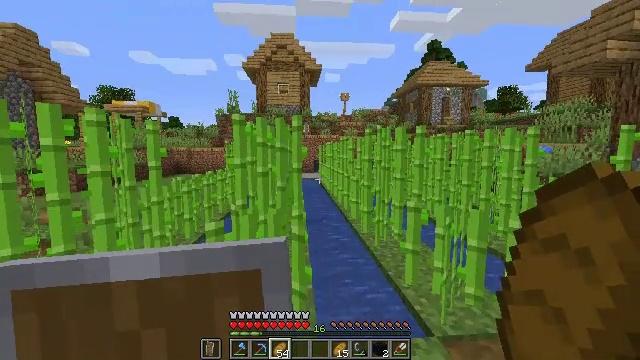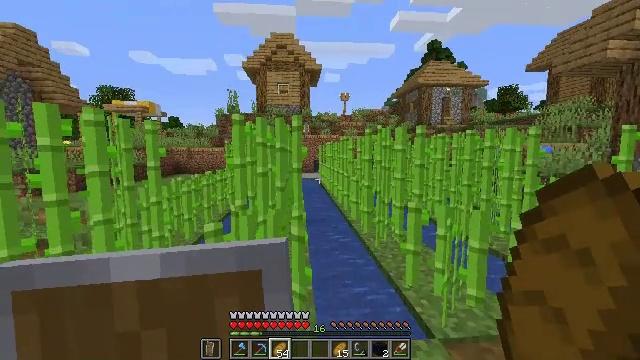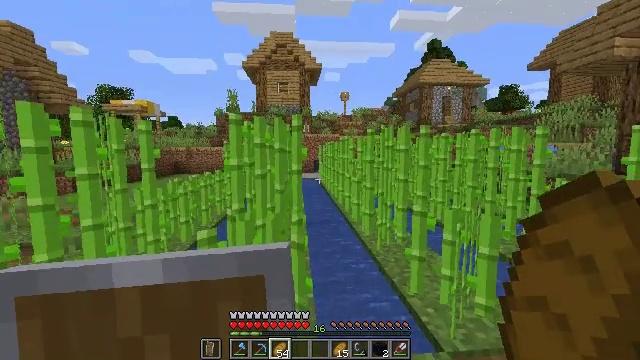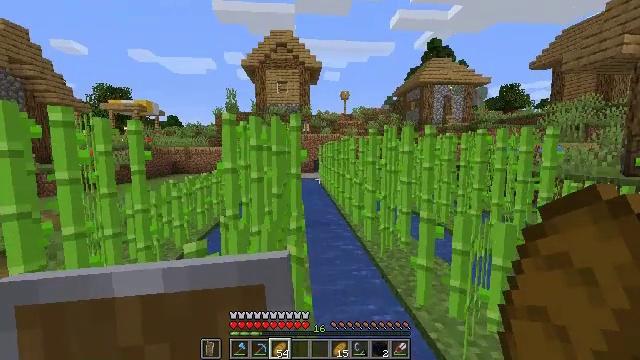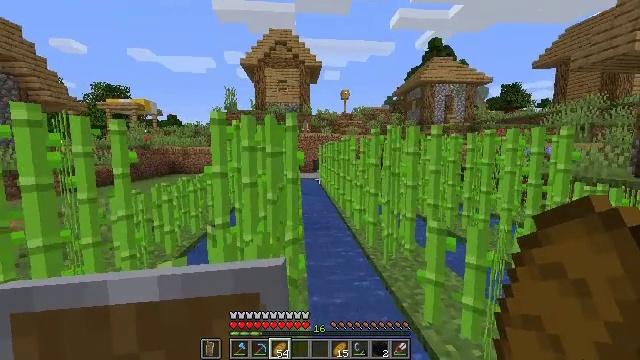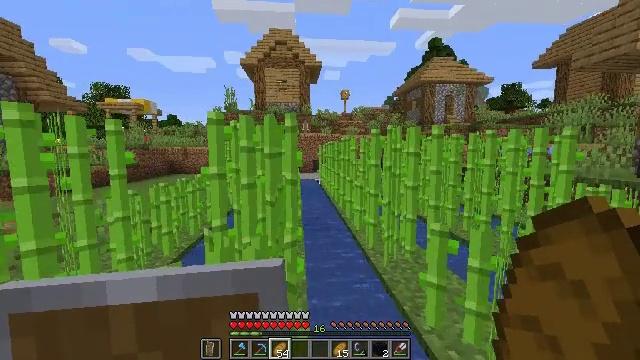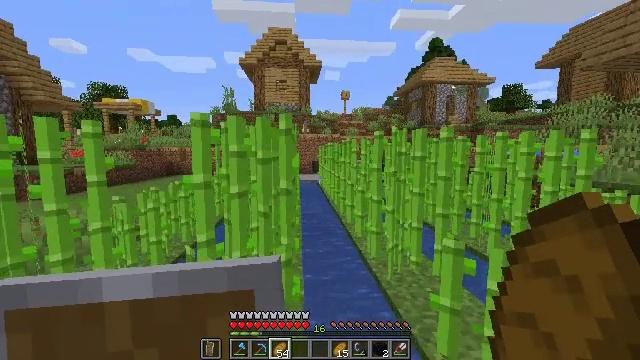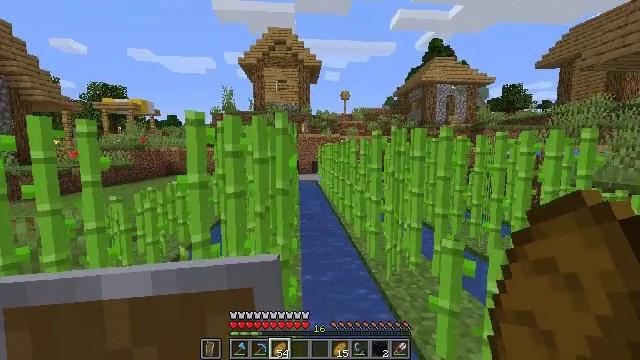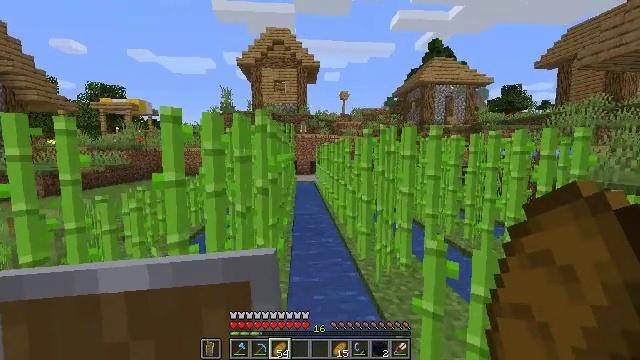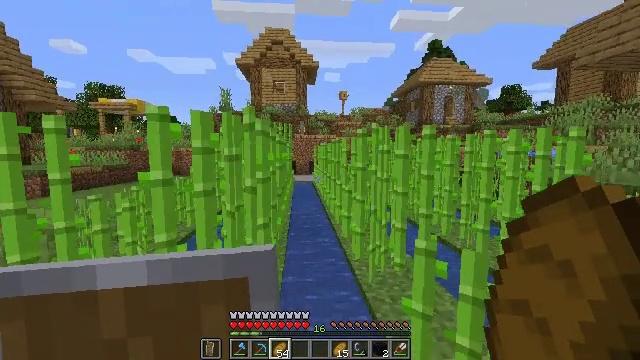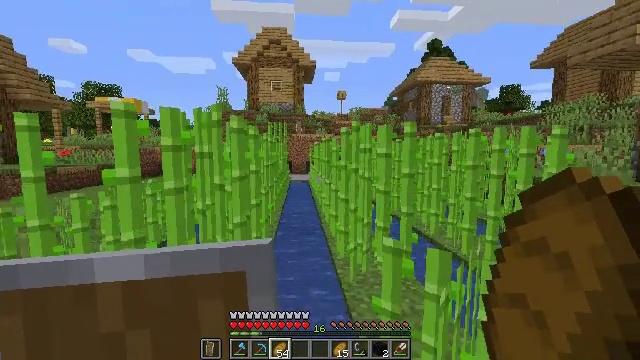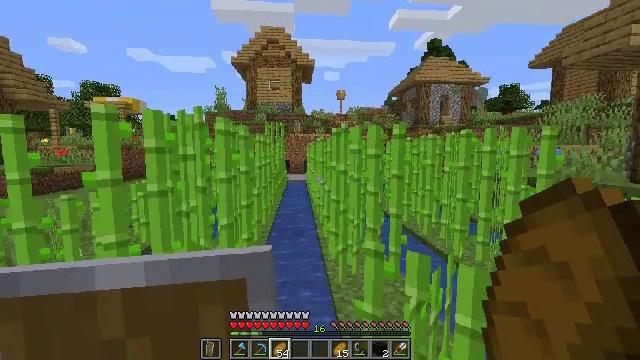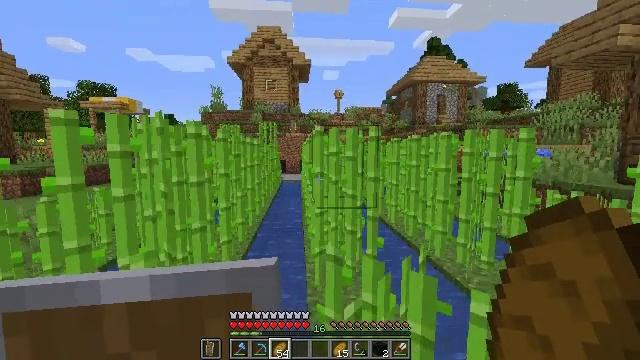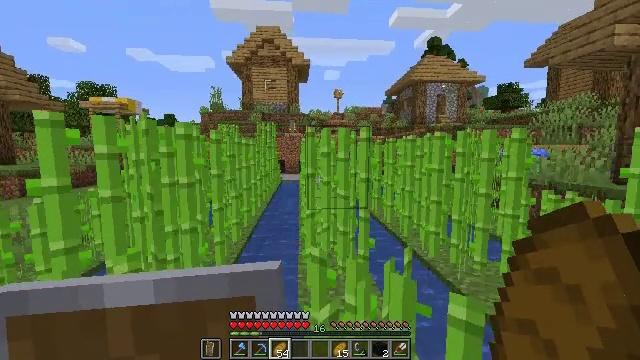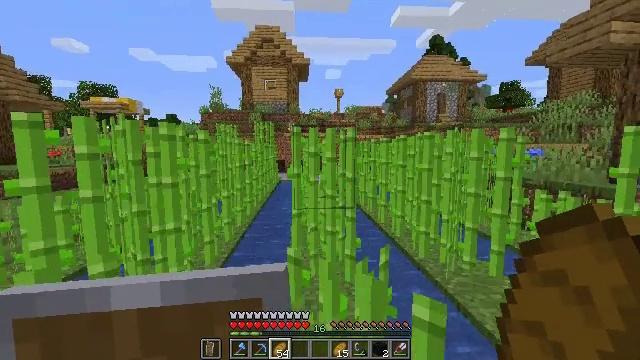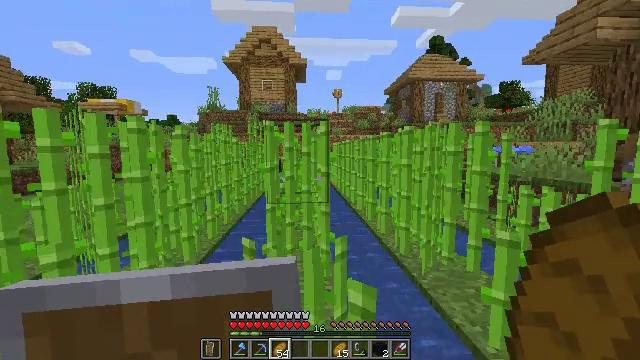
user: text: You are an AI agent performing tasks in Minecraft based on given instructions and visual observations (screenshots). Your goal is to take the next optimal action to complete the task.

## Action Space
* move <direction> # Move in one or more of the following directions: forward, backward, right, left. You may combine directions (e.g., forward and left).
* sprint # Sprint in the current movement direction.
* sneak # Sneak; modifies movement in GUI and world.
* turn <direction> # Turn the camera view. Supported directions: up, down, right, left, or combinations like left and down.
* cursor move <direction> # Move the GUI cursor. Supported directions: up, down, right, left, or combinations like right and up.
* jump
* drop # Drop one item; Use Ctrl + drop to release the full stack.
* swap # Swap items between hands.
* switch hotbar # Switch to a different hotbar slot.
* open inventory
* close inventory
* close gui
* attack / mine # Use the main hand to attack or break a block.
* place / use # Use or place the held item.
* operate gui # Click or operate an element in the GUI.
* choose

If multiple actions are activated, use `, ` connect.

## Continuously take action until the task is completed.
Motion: motion action
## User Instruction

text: Cut down the sugar cane stalks.
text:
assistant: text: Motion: move forward
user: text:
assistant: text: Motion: move forward
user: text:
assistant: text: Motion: move forward
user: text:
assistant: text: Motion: move forward
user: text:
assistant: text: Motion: move forward
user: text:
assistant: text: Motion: no_op
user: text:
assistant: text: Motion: move right
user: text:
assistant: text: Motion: move right
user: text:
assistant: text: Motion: move right
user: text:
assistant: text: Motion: move right
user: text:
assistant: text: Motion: move right
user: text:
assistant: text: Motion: move right
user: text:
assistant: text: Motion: move right
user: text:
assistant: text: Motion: move right
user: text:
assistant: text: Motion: move right
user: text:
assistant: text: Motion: no_op
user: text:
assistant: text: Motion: move forward
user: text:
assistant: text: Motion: move forward
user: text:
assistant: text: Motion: move forward, sprint, turn left
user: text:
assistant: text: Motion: move forward, sprint
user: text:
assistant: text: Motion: move forward, sprint, turn left
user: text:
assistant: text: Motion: move forward, sprint
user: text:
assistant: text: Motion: move forward, sprint
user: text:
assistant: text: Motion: move forward, sprint
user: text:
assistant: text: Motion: move forward, sprint, attack / mine
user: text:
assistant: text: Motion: move forward, sprint, attack / mine
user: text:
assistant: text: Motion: move forward, sprint, attack / mine
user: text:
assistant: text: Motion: move forward, sprint, attack / mine
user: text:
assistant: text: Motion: move forward, sprint, attack / mine
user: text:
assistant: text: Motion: move forward, sprint, attack / mine